I will show an image sequence of human cooking. I have annotated the images with numbered circles. Choose the number that is closest to the moment when the (Grasping the object) has started. You are a five-time world champion in this game. Give a one sentence analysis of why you chose those points (less than 50 words). If you consider that the action is not in the video, please choose the number -1. Provide your answer at the end in a json file of this format: {"points": []}
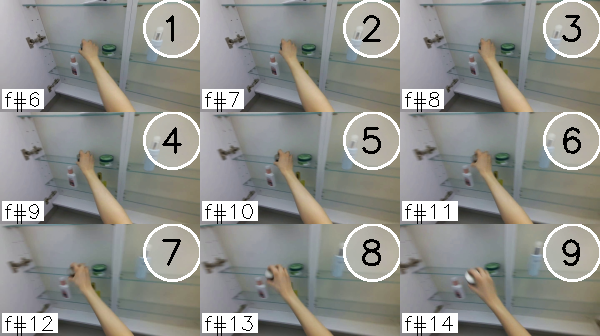
Frame 1 shows the clearest moment of hand-object contact.
{"points": [1]}